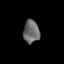
Tissue: skin
Cell type: Epithelial cells
Senescence score: 0.2869
Nuclear area (px): 364
Mean DAPI intensity: 106.714